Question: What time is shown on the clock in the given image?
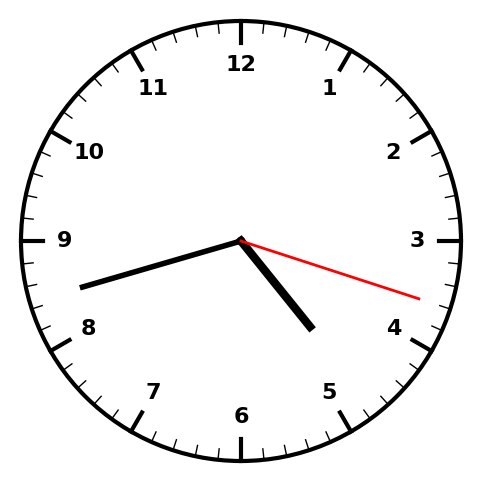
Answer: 04:42:18